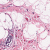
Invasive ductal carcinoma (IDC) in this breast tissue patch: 0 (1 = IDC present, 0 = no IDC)